Question: I have downloaded Xcode 4.2 and I'm having problems viewing my project in the simulator. I'm getting a blank whit view when I run the simulator. I'm using a single view application. I created a interface .h, .m, .xib... I have connected all actions and outlets and saved everything. My thoughts are that I have overlooked something simple. again, I just started using Xcode 4.2 today. Help!
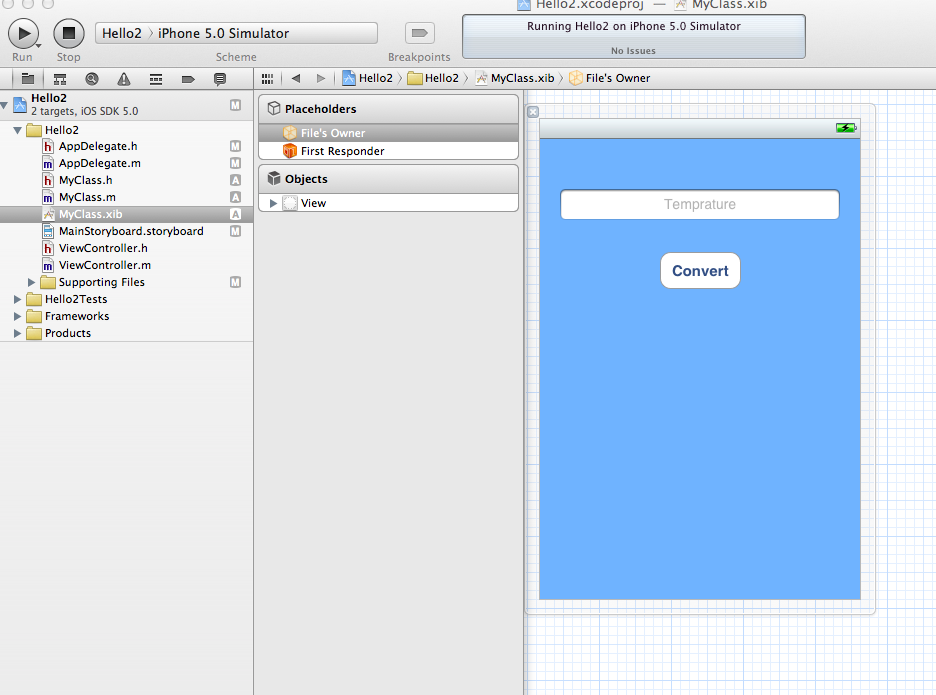
Answer: I am assuming you are not doing this
'''
if((self = [super initWithNibName:@"MyClass" bundle:nil])) {
// do stuff here
}
'''